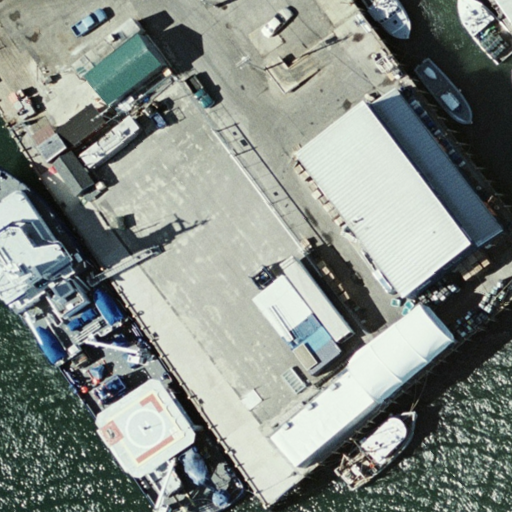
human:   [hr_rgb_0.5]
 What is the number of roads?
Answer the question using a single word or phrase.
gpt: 1

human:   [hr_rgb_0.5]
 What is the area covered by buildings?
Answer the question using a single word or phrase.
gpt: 471m2

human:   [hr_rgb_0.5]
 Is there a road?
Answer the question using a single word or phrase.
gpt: yes

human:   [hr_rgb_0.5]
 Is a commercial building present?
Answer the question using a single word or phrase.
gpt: no

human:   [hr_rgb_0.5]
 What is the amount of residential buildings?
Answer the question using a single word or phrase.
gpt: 2

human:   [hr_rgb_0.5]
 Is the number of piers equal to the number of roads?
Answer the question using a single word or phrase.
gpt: no

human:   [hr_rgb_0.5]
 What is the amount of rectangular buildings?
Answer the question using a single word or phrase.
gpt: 1

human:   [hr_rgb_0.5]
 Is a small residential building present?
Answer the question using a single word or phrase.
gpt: yes

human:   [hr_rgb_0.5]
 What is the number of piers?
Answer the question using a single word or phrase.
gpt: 2

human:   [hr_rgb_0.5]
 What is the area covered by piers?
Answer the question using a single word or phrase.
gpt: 608m2

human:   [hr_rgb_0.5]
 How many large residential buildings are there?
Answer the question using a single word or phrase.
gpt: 0

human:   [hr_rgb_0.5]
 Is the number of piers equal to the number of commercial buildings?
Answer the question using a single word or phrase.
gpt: no

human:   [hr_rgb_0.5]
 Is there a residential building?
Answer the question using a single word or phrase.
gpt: yes

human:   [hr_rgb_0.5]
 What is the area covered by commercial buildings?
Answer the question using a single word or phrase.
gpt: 0m2

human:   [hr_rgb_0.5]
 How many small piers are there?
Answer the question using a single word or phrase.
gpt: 1

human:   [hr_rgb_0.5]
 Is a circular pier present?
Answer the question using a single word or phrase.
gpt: no

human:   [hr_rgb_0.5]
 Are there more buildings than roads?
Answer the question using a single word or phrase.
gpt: yes

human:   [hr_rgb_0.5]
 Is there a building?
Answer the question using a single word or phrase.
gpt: yes

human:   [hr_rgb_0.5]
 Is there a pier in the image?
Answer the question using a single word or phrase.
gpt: yes

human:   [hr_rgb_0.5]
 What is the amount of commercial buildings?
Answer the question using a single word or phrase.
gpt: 0

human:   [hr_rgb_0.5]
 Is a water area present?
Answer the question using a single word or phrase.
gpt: no

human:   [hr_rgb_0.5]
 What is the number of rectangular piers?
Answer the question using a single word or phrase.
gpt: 2

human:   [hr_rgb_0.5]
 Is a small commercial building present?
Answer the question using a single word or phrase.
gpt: no

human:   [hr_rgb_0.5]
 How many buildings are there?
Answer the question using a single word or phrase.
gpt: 2

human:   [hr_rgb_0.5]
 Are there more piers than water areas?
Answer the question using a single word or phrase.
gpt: yes

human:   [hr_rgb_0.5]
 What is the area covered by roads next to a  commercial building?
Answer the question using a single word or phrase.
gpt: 0m2

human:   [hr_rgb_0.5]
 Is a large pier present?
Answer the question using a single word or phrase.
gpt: yes

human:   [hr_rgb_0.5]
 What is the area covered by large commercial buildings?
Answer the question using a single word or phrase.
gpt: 0m2

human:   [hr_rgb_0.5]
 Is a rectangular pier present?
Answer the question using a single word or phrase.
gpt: yes

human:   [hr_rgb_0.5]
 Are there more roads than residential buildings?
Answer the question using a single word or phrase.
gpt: no

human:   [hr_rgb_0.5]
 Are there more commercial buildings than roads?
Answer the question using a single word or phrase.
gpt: no

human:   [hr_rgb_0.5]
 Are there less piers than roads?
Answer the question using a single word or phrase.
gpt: no

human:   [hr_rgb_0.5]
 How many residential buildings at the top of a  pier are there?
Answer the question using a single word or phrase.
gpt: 0

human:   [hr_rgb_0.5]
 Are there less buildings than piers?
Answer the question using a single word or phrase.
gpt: no

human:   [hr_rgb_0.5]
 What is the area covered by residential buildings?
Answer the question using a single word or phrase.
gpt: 471m2

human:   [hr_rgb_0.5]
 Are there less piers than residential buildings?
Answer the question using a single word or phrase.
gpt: no

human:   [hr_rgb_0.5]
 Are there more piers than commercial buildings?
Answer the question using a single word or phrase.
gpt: yes

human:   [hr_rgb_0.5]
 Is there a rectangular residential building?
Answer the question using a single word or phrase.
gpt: yes

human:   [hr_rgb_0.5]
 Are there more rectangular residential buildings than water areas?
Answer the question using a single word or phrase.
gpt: yes

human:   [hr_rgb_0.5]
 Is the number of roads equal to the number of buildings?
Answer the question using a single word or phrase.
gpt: no

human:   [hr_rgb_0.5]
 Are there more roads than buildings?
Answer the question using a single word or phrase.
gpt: no

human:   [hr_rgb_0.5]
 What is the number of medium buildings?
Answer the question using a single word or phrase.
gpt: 1

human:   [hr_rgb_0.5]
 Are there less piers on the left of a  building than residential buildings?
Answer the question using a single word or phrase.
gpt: yes

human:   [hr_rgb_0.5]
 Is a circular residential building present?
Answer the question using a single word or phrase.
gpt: no

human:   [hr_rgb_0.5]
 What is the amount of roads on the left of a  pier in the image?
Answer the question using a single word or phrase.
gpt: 1

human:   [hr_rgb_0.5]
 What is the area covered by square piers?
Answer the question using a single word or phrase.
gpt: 0m2

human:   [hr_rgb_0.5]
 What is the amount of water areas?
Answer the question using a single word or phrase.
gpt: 0

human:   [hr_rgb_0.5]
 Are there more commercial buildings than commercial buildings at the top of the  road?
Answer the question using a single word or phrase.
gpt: no

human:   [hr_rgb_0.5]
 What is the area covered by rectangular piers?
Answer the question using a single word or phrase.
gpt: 608m2

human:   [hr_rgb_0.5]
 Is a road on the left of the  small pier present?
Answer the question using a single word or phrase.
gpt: no

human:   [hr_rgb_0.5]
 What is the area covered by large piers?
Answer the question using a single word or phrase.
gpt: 558m2

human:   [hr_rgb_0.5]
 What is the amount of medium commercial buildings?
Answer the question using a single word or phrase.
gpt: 0

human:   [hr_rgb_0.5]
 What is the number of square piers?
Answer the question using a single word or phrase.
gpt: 0

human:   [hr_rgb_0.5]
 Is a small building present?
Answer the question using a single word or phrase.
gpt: yes

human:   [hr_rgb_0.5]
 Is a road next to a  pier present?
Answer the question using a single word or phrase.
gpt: yes

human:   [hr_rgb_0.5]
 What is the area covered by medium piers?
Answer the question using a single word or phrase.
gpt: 0m2

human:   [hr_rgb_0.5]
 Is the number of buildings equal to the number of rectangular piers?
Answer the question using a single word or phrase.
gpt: yes

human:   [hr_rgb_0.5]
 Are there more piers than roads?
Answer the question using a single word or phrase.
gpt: yes

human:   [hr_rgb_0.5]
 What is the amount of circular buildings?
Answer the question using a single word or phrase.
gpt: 0

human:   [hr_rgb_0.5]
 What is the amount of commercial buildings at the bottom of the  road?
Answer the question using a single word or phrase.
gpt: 0

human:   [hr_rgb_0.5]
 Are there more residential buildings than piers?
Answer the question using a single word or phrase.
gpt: no

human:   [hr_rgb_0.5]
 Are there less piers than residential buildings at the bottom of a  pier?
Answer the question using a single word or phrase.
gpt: no

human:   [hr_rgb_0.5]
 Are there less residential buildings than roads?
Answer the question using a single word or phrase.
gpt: no

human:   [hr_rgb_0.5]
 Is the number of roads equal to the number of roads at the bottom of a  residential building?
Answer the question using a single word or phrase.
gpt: no